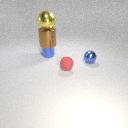
small blue metal cylinder to the left of small blue metal sphere